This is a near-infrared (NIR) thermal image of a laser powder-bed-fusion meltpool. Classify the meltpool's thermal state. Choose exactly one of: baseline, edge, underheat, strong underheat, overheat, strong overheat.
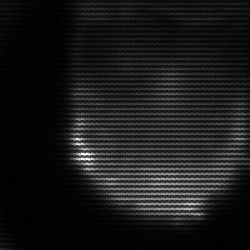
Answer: edge